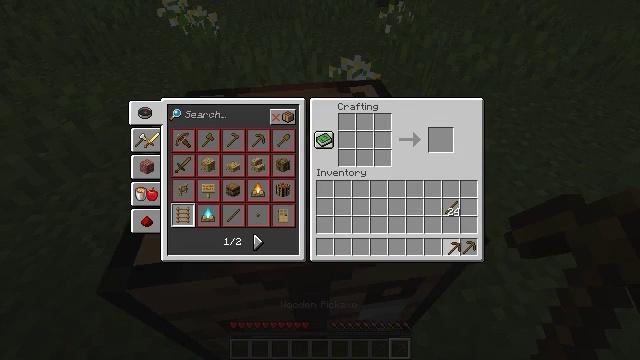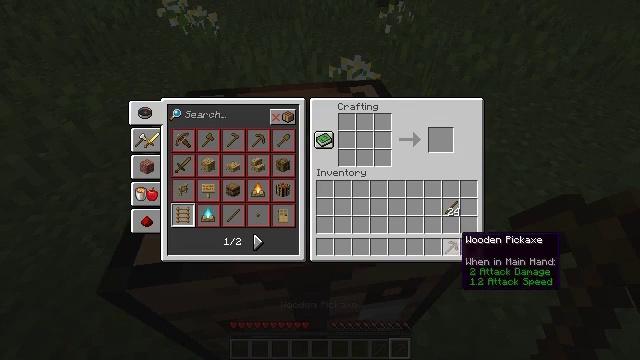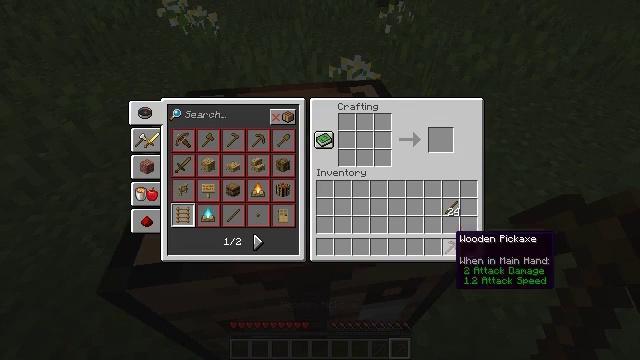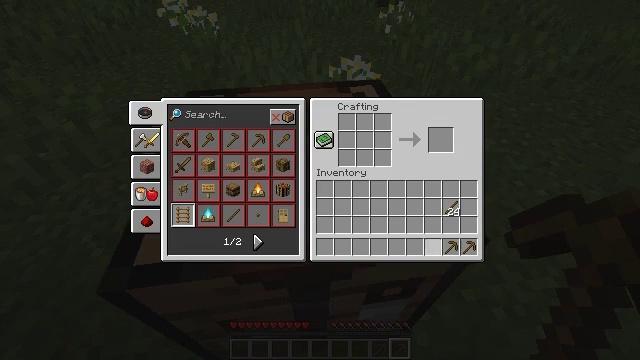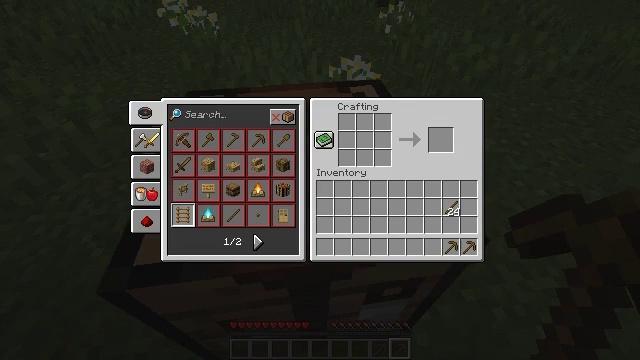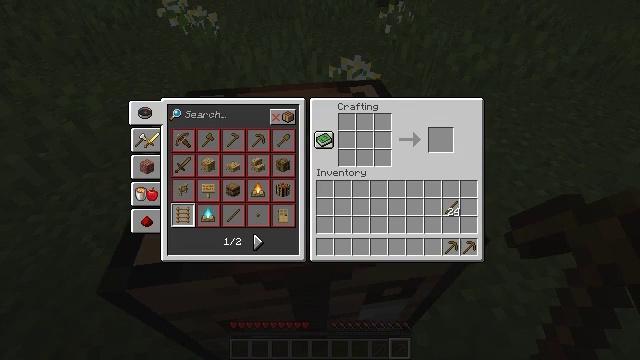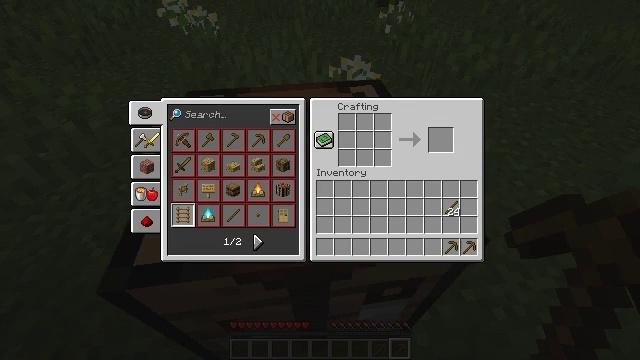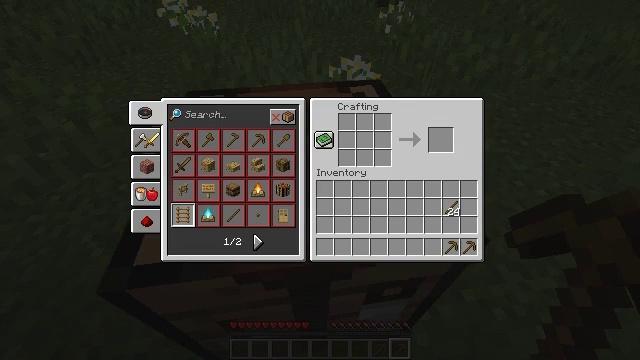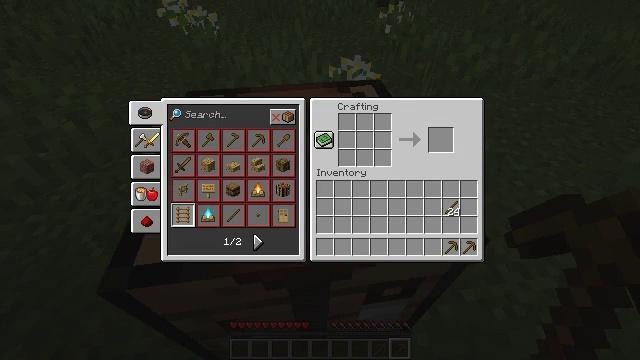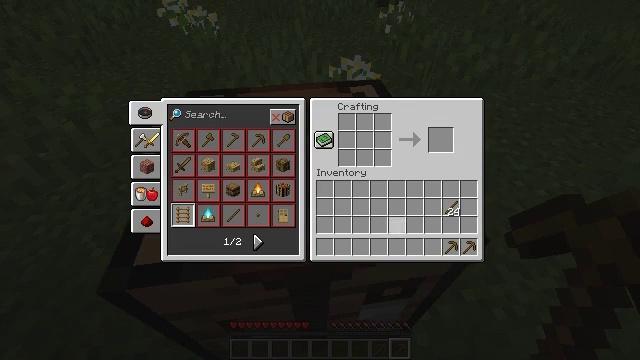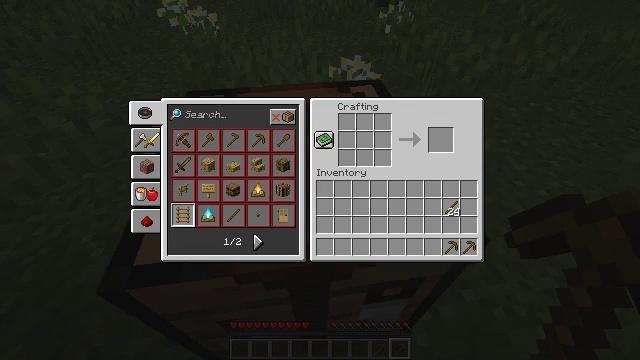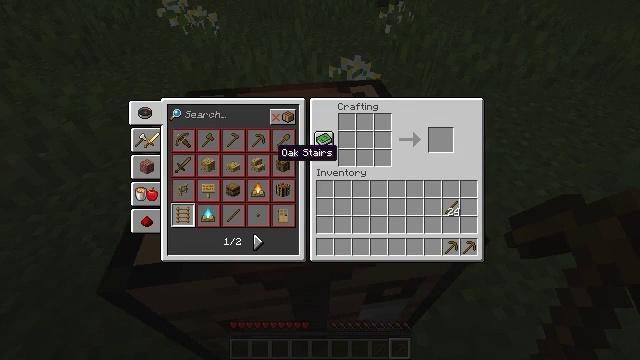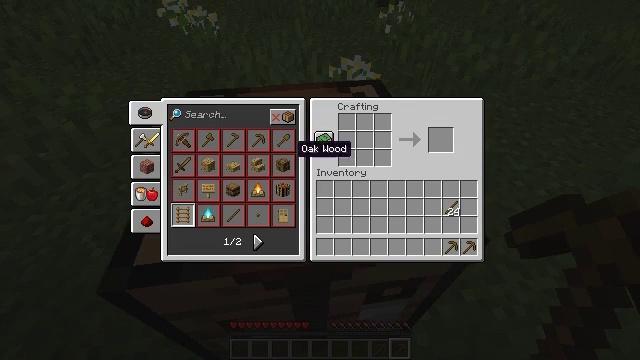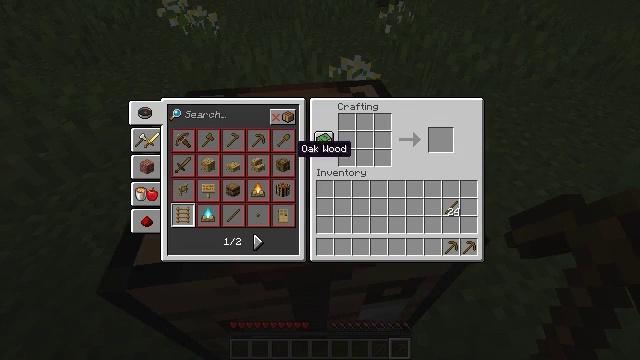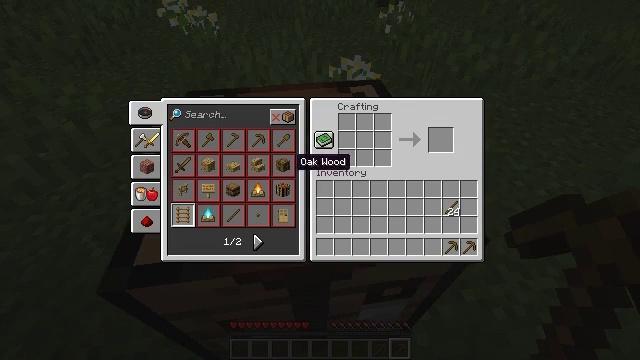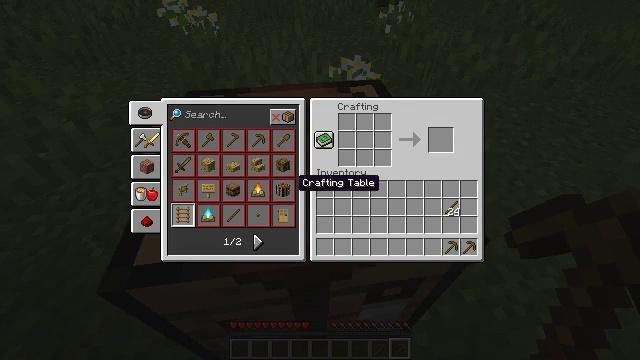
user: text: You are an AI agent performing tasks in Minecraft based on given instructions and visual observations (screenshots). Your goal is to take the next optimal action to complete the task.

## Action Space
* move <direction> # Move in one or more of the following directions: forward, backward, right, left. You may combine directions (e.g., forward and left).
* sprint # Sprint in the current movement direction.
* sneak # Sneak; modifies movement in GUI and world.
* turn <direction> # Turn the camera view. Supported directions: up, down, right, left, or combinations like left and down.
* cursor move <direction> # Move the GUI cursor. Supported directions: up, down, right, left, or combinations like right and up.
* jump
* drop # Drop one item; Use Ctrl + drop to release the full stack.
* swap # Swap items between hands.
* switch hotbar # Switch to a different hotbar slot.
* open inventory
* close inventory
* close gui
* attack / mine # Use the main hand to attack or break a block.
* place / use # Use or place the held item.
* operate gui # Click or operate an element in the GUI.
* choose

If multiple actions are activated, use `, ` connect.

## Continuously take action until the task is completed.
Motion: motion action
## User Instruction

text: Collect oak log for crafting.
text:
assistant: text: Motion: no_op
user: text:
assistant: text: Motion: no_op
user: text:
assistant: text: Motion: cursor move left
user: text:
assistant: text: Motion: cursor move left
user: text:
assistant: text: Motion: no_op
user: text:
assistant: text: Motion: no_op
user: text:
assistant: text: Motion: no_op
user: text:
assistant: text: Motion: no_op
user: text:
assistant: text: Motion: cursor move left and up
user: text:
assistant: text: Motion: cursor move left and up
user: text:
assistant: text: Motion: cursor move left and up
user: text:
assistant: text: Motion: cursor move right
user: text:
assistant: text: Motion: no_op
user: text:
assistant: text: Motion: cursor move down
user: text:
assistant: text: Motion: cursor move down
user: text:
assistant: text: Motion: no_op
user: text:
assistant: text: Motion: no_op
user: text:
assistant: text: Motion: no_op
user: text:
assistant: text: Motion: cursor move left and up
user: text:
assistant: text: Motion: cursor move left and up
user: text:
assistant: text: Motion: cursor move left and up
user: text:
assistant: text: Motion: no_op
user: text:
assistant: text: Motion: no_op
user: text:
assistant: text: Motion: no_op
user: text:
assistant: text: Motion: no_op
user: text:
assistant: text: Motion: no_op
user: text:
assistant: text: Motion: no_op
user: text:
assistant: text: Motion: cursor move down
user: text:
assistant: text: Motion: cursor move right
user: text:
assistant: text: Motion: no_op